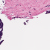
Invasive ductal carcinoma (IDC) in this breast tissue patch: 0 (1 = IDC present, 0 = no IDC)